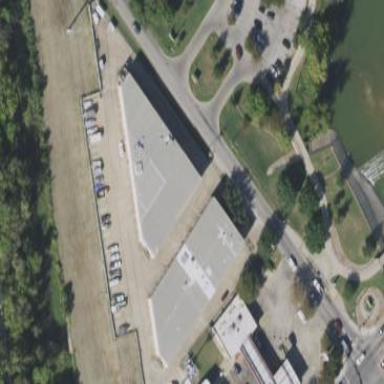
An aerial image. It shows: Warehouse building.